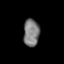
Tissue: prostate
Cell type: T cells
Senescence score: 0.7442
Nuclear area (px): 426
Mean DAPI intensity: 125.242